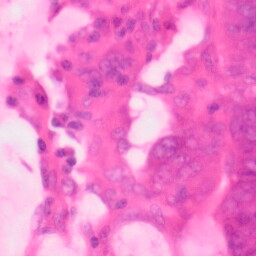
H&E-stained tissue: Colon